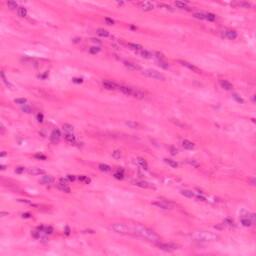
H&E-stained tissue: Colon